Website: ulta-beauty
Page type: customer-info-address
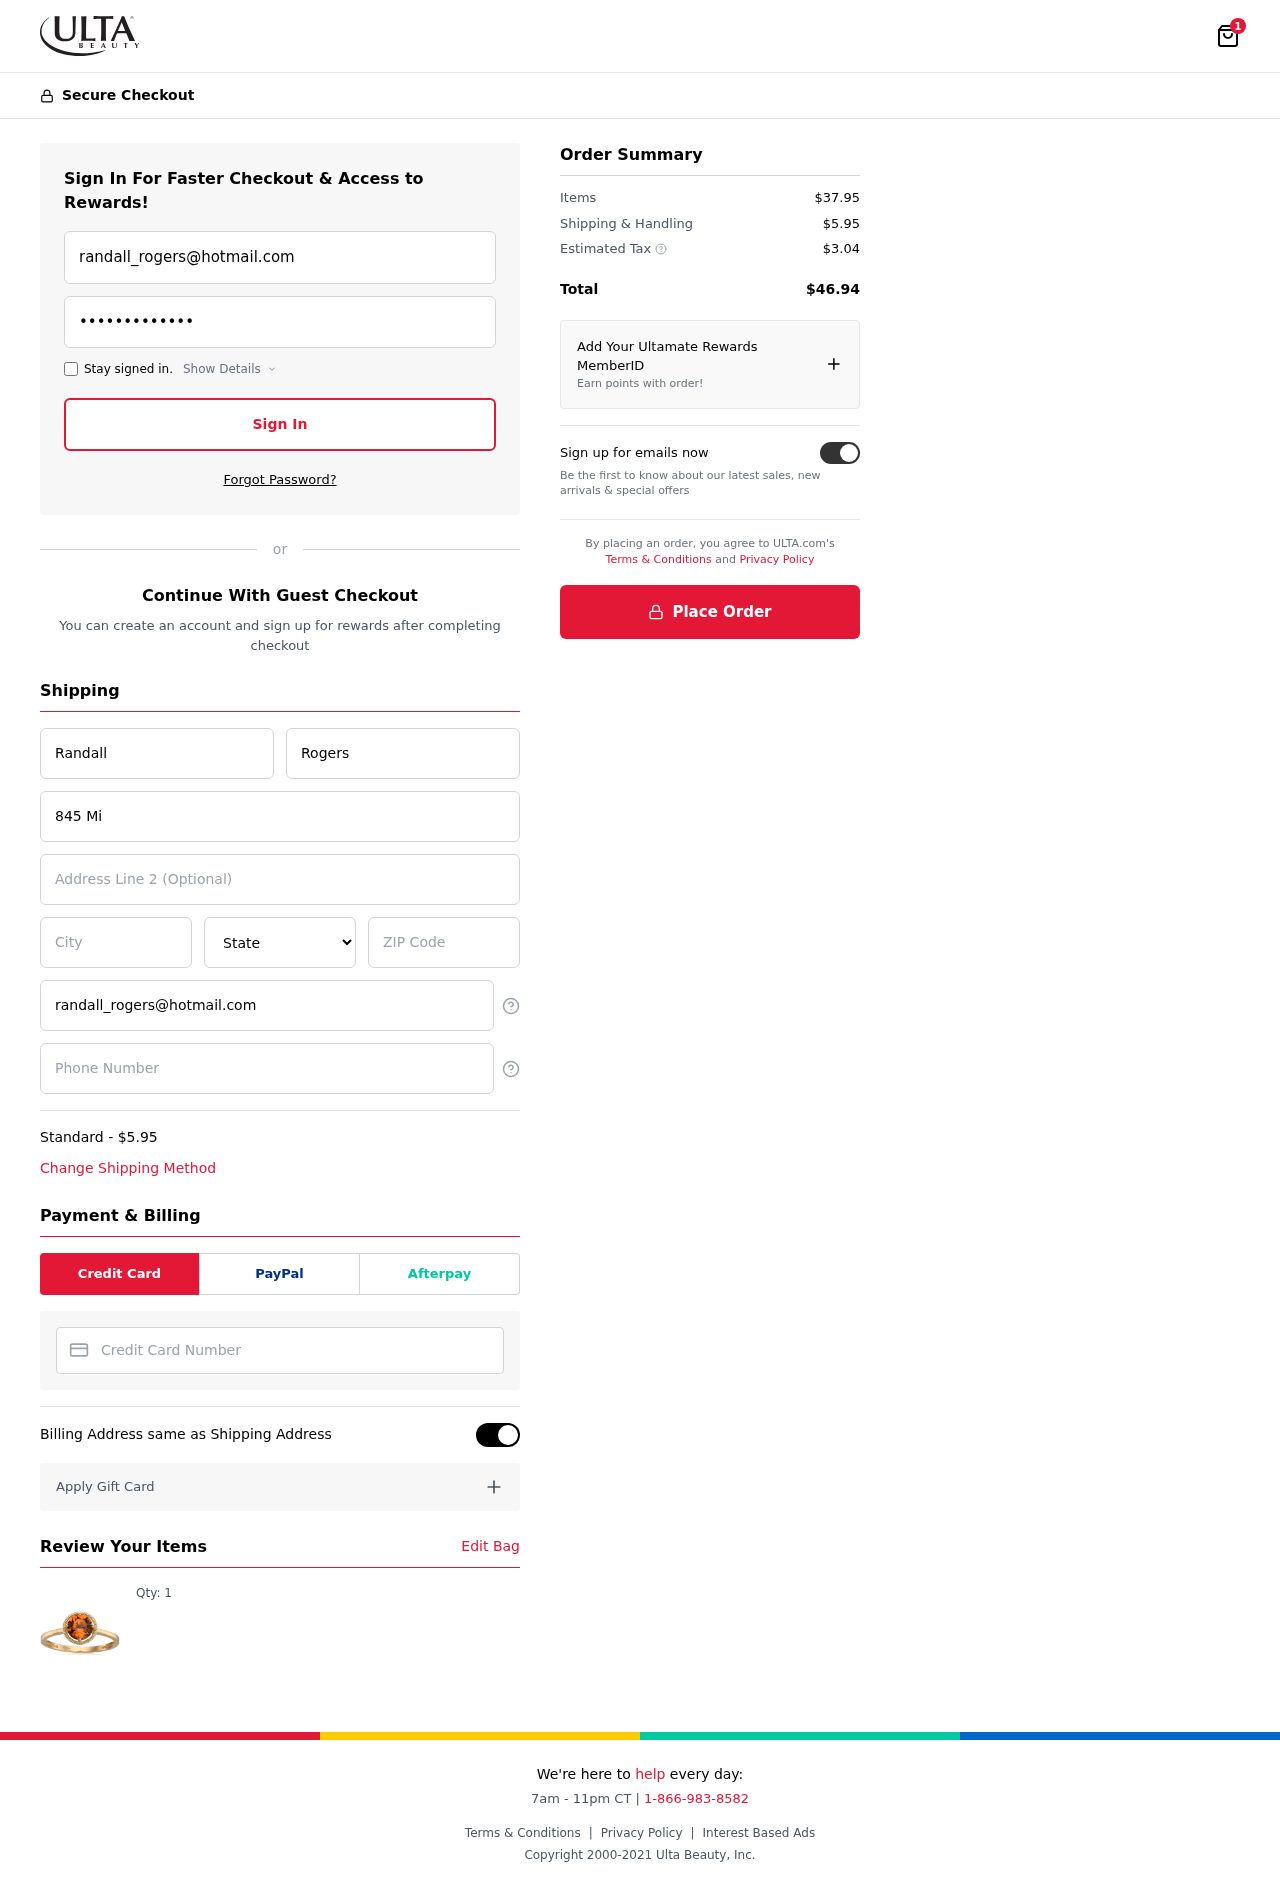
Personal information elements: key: PII_CARD_NUMBER
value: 3487 3889 0268 275
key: PII_CITY
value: East Julie
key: PII_EMAIL
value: randall_rogers@hotmail.com
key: PII_FIRSTNAME
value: Randall
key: PII_LASTNAME
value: Rogers
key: PII_PHONE
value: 9173607832
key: PII_POSTCODE
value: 02139
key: PII_STATE
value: Delaware
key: PII_STREET
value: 845 Michael Isle Apt. 028
Product elements: key: PRODUCT1_QUANTITY
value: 1
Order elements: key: ORDER_NUM_ITEMS
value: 1
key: ORDER_SHIPPING_COST
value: $5.95
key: ORDER_ITEMS_TOTAL
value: $37.95
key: ORDER_SHIPPING_COST2
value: $5.95
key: ORDER_TAX
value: $3.04
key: ORDER_TOTAL
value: $46.94